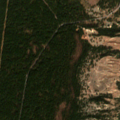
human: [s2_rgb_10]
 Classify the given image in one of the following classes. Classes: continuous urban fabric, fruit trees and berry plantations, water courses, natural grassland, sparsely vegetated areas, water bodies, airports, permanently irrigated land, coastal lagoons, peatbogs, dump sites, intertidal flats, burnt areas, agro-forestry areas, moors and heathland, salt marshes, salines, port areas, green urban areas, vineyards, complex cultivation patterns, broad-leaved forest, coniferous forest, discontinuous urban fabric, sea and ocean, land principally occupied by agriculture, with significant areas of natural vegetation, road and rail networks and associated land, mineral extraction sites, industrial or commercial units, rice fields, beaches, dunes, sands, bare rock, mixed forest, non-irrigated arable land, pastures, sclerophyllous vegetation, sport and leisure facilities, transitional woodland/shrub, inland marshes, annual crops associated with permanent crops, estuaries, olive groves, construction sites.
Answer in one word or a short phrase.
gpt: broad-leaved forest, coniferous forest, mixed forest, sparsely vegetated areas